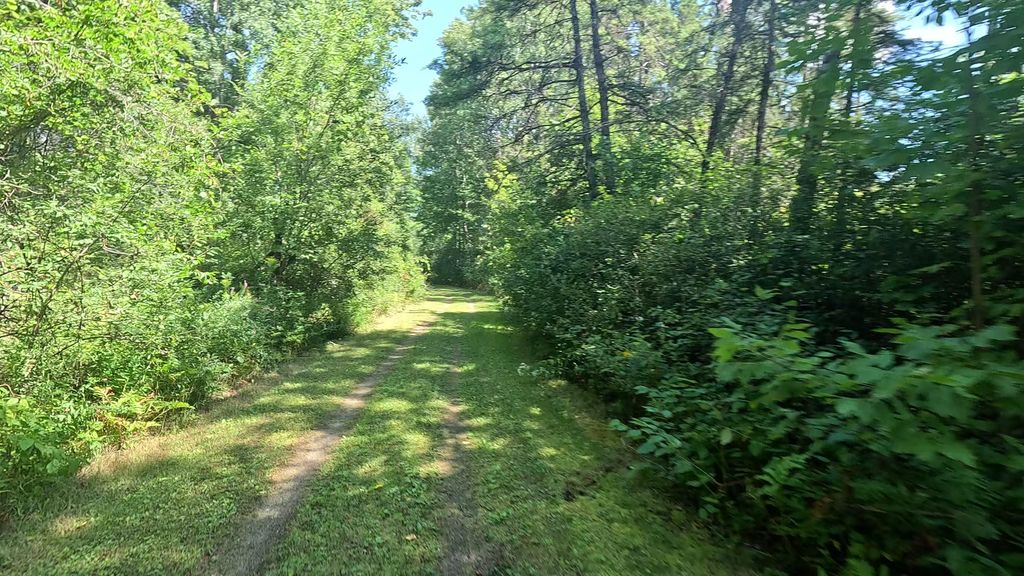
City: ottawa-gatineau